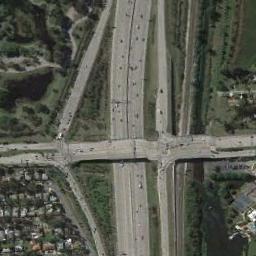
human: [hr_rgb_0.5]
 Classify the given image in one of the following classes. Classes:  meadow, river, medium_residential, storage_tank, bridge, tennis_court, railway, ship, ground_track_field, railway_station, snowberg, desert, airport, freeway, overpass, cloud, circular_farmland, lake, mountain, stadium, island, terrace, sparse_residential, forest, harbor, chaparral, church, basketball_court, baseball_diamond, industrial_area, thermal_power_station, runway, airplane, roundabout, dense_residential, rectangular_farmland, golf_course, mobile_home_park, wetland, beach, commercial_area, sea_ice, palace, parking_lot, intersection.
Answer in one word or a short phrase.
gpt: overpass